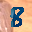
Label: 8